Question: Hello this is my code:
'''
datos_tem <- dbGetQuery(connection, paste("SELECT temp_int,hum_int,datetime FROM datalog_v2 WHERE host_id=69 and datetime>='2013-10-01 00:00:00' and datetime<='2013-10-01 23:59:00';", sep=""))
dbDisconnect(connection)
datos_tem$datetime <- as.POSIXct(datos_tem$datetime)
datos_tem$temp_int <- as.numeric(datos_tem$temp_int)
datos_tem$hum_int <- as.numeric(datos_tem$hum_int)
#gg <- qplot(datos_tem$datetime, datos_tem$temp_int) + geom_line() # first line
#gg <- gg + geom_line(aes( x=datos_tem$datetime, y=datos_tem$hum_int )) # add the second line!
Molten <- melt(datos_tem, id.vars = "datetime")
print(Molten)
ggplot(Molten, aes(x = datetime, y = value, colour = variable)) + geom_line() +
scale_y_continuous(limits=c(0, 100)) +
xlab("Time") +
ylab("Temperature")+
scale_color_manual(values=c("#FF0000", "#0000FF"))+
opts(panel.background = theme_rect(fill='white'))+
geom_line(size=1.9)
'''
And produce:

But I have tried a hundred of things to change Legend name and legend name values (temp_int and hum_int must be changed to "Temperature" and "Humidity" and variable lengend name by "Medidas").
Thanks in advance!
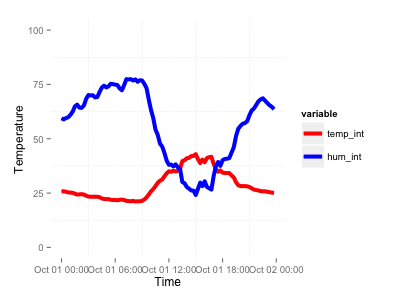
Answer: Try the following:
'''
+ scale_color_manual(values=c("#FF0000", "#0000FF"),
name="Medidas",
labels=c("Temperature", "Humidity"))
'''